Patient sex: M
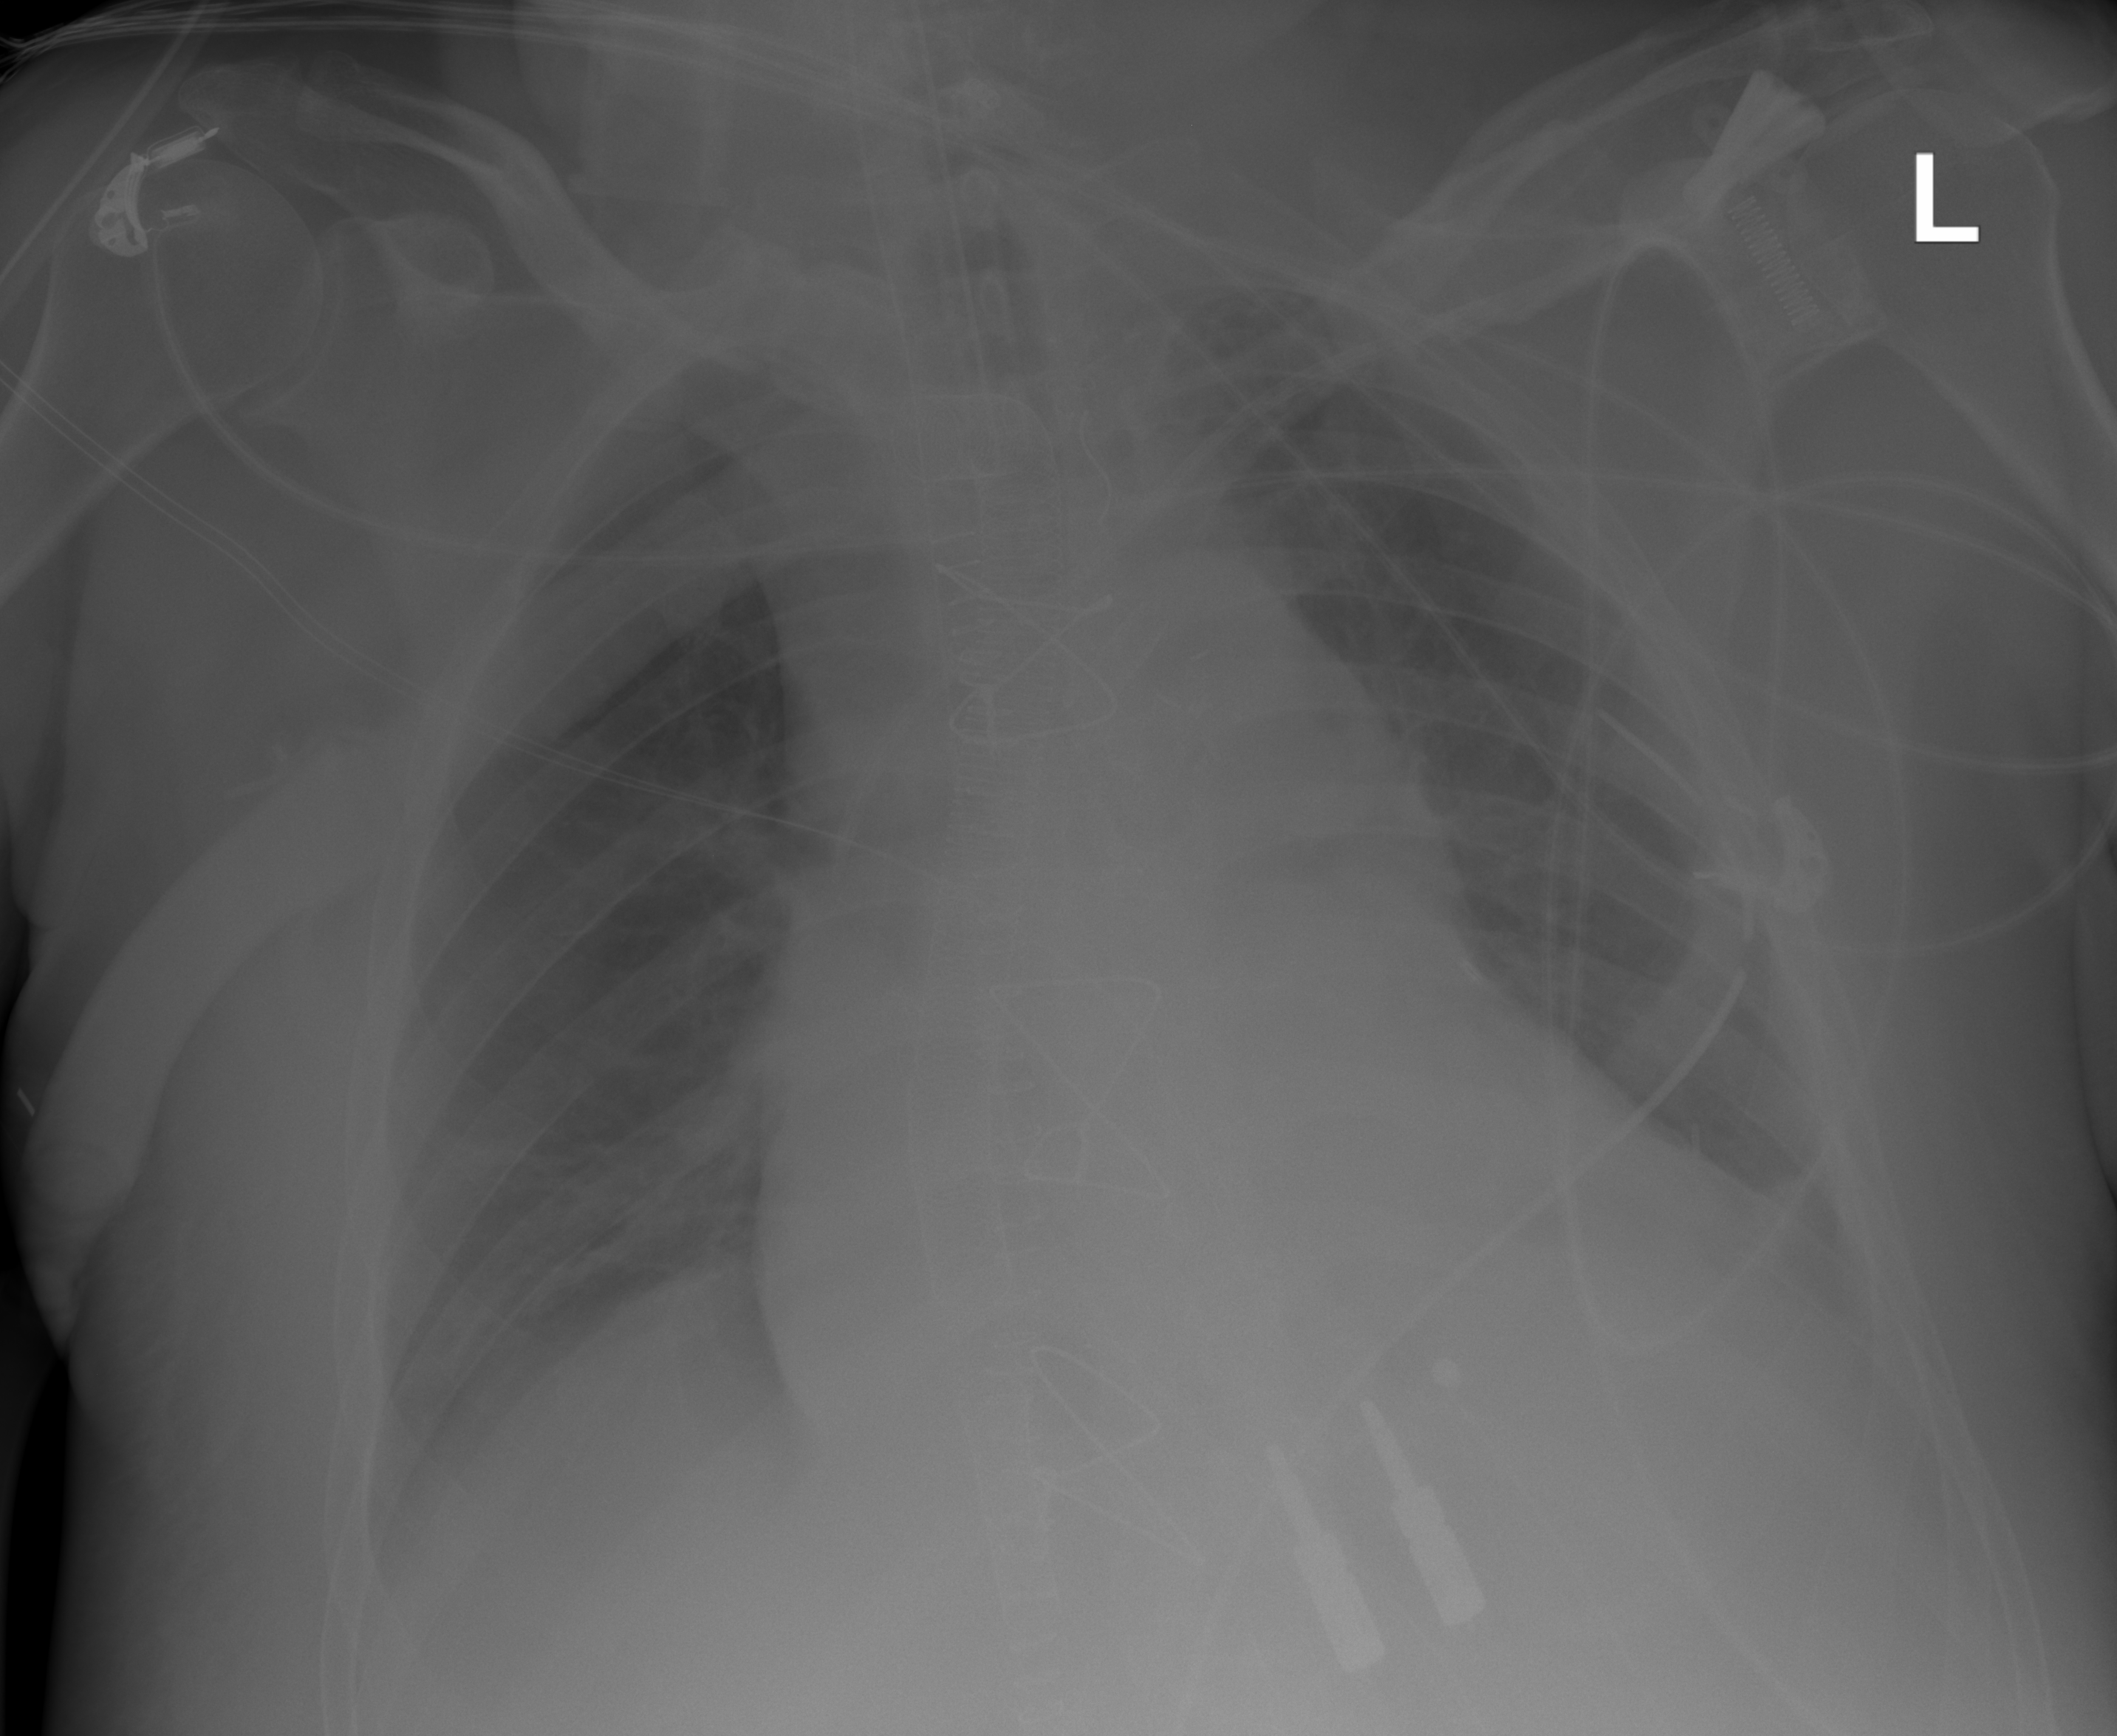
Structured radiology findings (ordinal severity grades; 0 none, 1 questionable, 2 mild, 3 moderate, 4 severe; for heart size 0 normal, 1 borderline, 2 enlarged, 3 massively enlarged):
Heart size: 2
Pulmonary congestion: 1
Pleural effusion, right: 1
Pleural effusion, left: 1
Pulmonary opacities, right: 0
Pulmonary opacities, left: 0
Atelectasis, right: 2
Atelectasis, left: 2